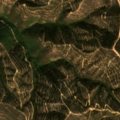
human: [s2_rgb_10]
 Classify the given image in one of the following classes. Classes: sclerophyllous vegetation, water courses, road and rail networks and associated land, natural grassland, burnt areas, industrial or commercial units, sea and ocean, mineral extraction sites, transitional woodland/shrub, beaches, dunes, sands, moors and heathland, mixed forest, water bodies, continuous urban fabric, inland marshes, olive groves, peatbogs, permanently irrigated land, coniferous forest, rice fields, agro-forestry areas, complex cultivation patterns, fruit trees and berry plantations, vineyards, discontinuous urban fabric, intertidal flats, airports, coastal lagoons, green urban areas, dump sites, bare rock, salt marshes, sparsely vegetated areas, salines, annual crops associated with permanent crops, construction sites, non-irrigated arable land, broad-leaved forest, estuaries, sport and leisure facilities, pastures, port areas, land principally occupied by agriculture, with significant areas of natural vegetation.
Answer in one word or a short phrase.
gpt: broad-leaved forest, mixed forest, transitional woodland/shrub